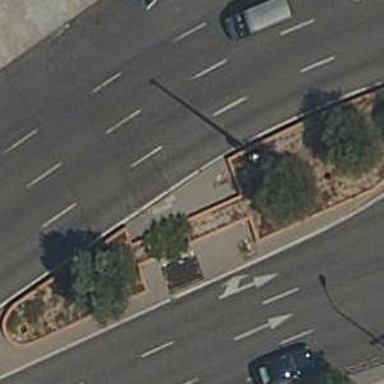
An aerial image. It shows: Kerb serving as barrier.